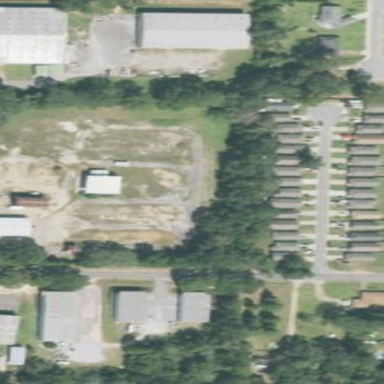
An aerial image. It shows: Residential area composed of single-family homes.